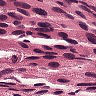
Metastatic tissue present: yes